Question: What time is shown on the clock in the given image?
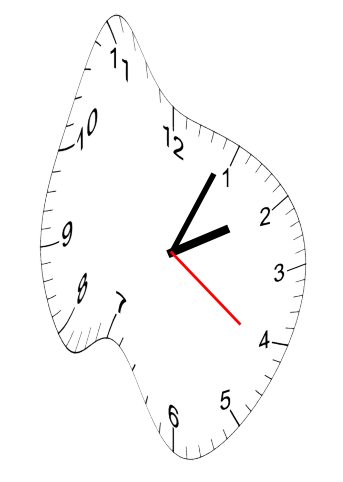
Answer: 02:04:21